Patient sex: M
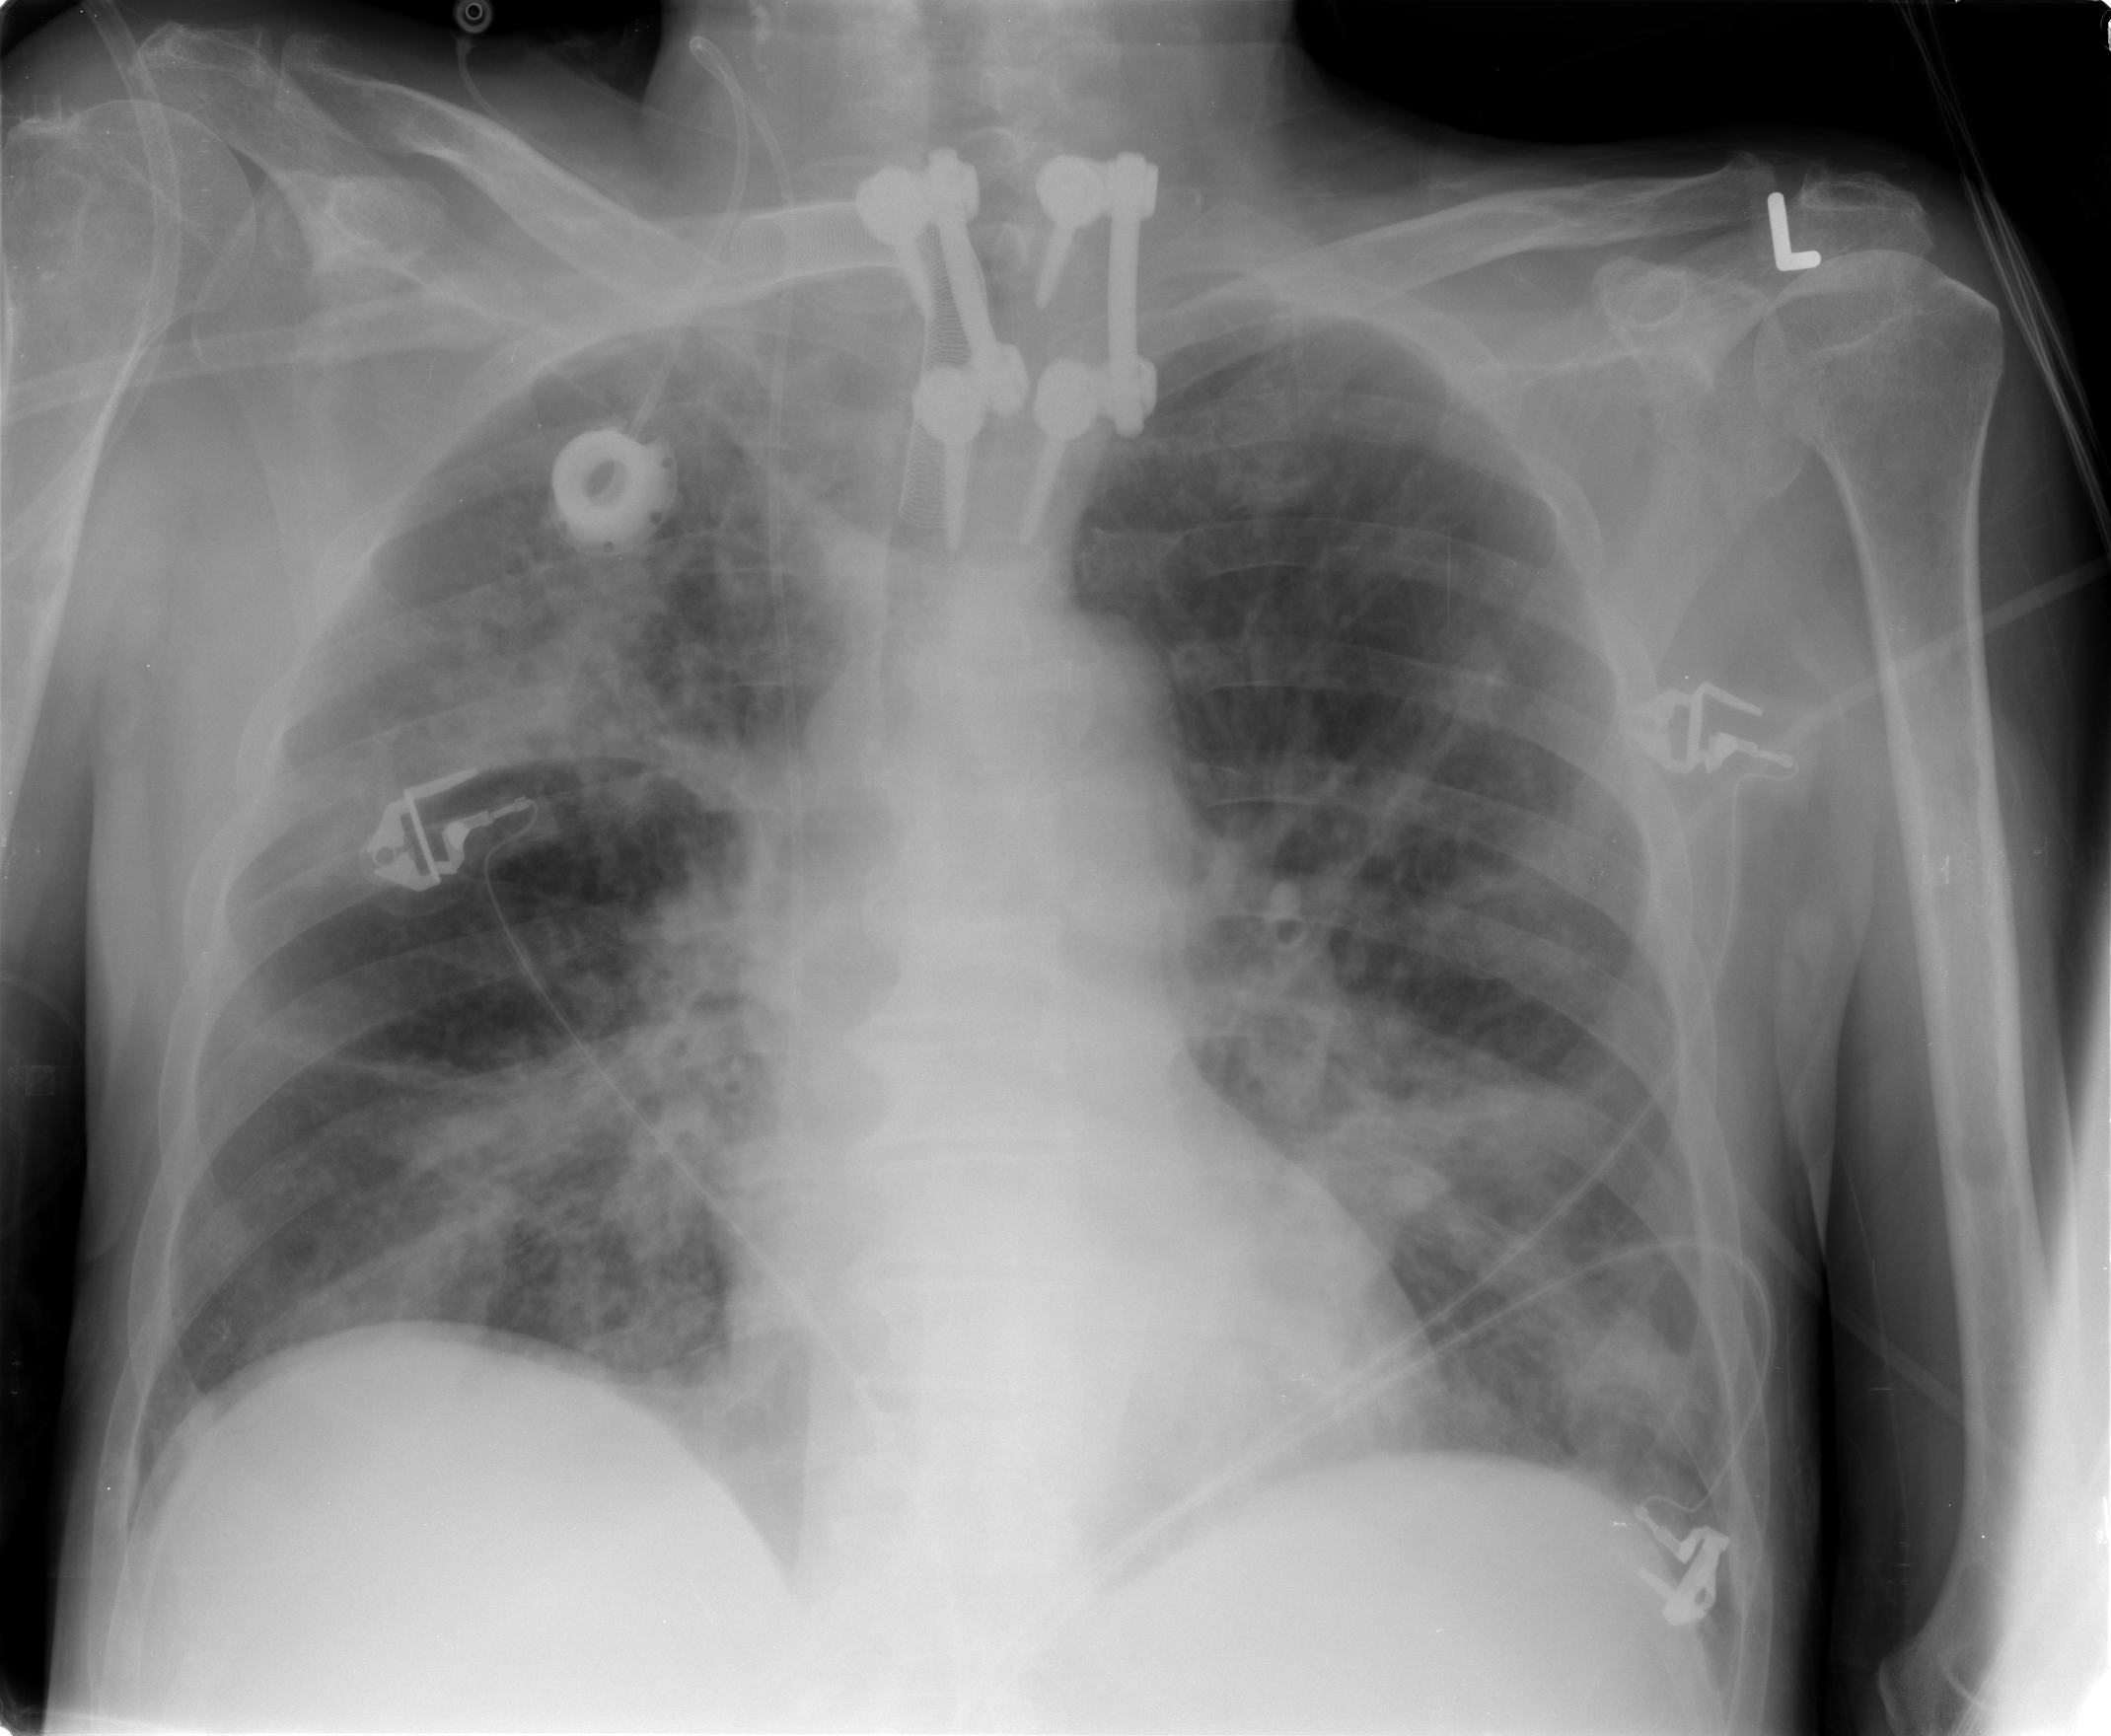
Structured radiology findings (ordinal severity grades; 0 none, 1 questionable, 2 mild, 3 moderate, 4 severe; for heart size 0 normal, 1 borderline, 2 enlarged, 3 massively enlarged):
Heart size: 0
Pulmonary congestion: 2
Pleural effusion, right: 1
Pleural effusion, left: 1
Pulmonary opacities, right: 3
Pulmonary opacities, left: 3
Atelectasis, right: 3
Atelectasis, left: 2